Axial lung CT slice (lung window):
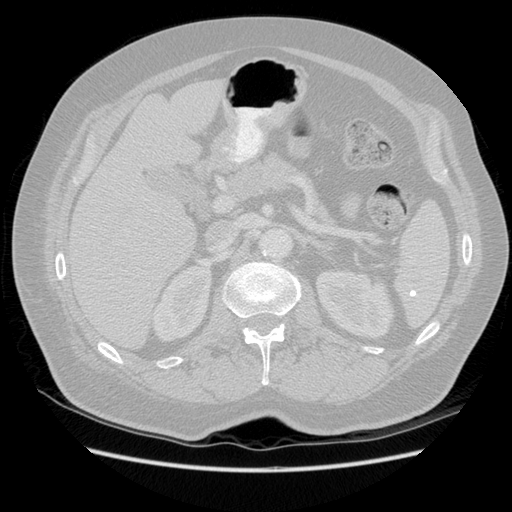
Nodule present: no